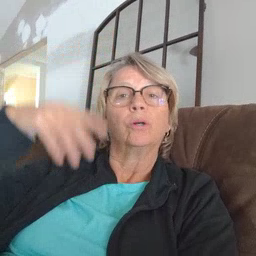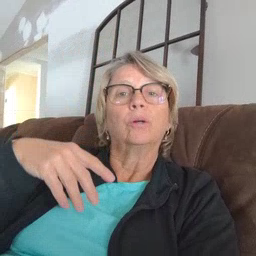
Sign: shower